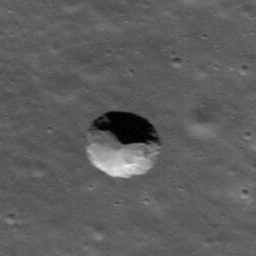
Pit: Highland 3
Host crater: Highland
Host type: highland
Lunar coordinates: latitude 42.394, longitude 320.308